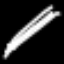
Label: pencil